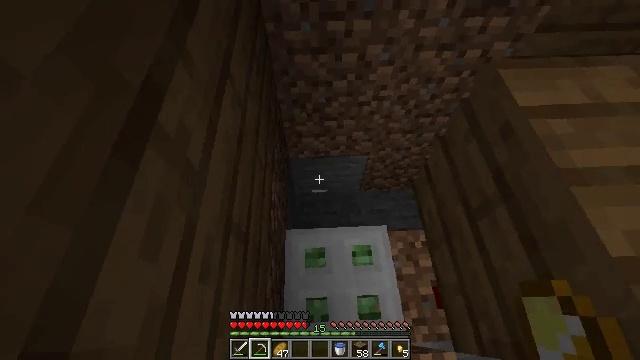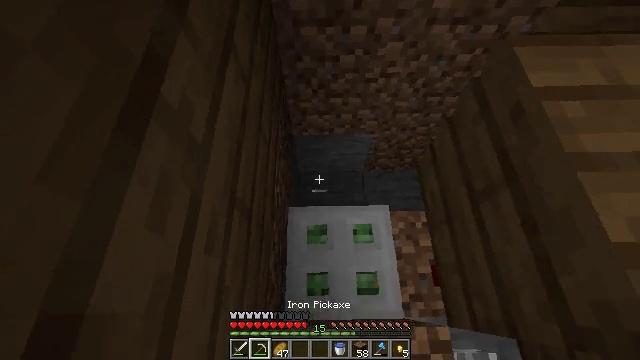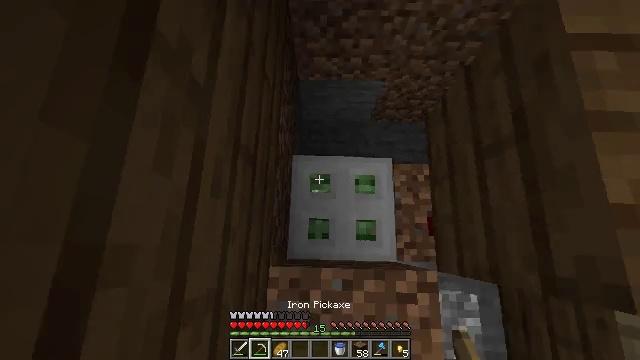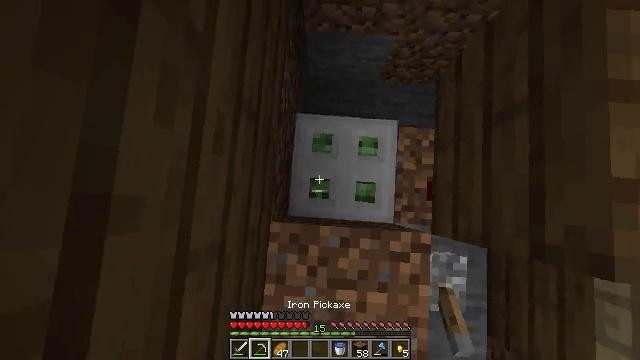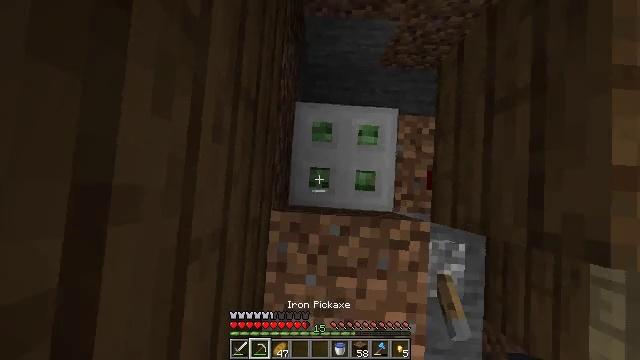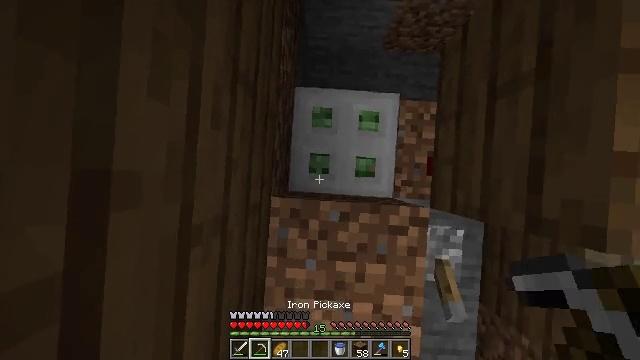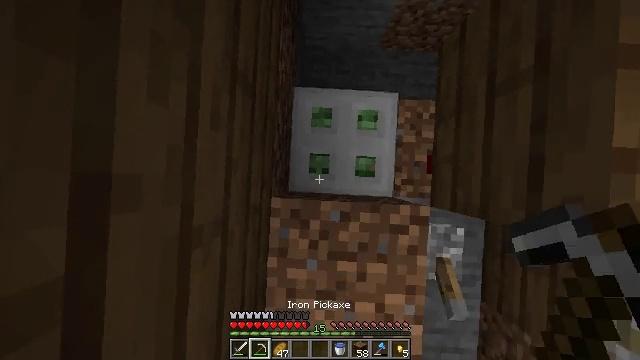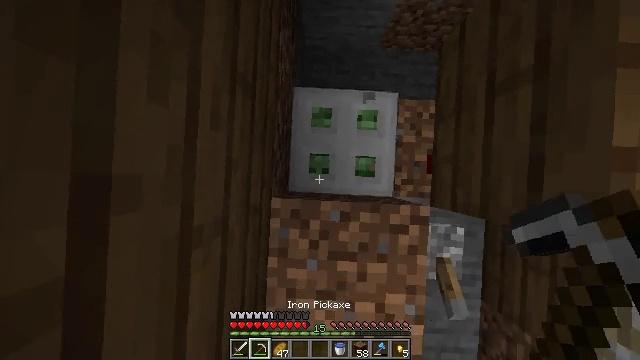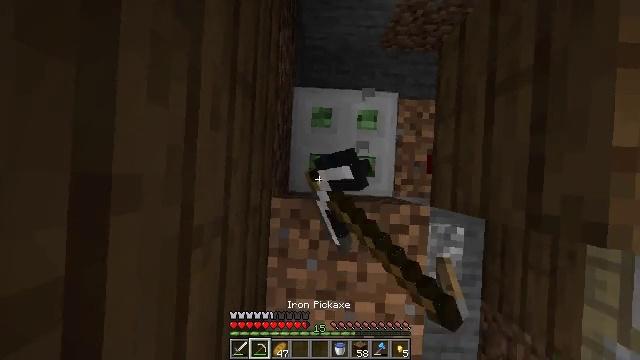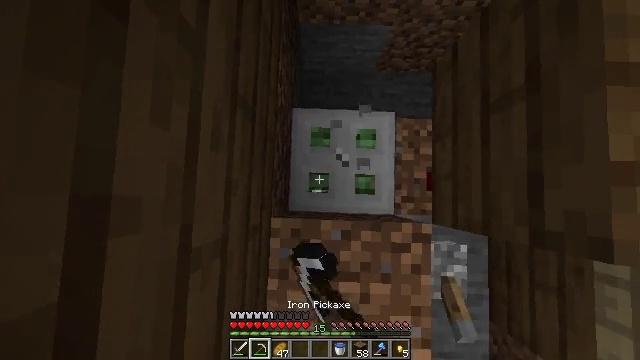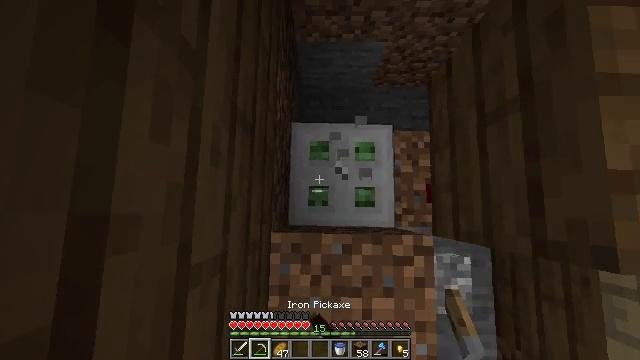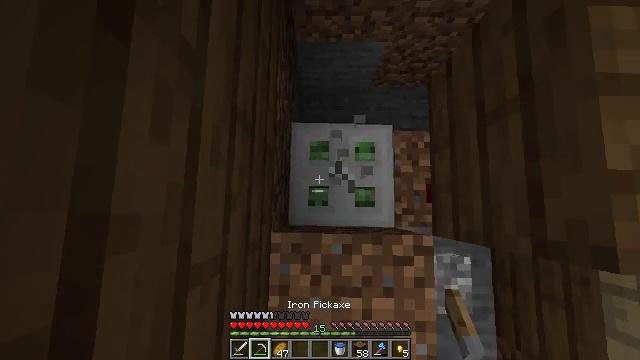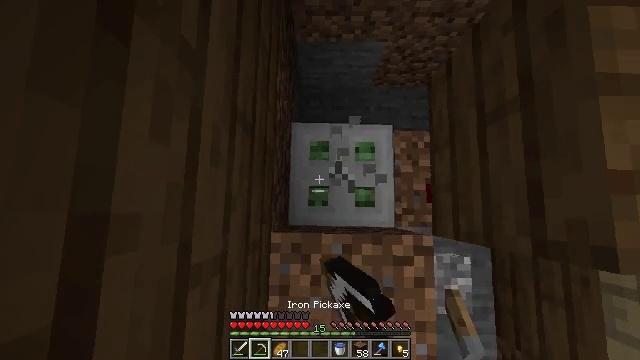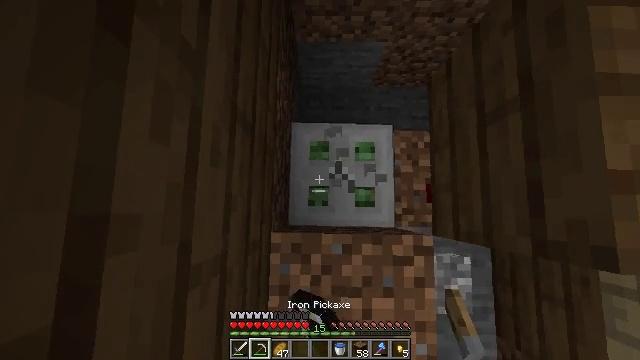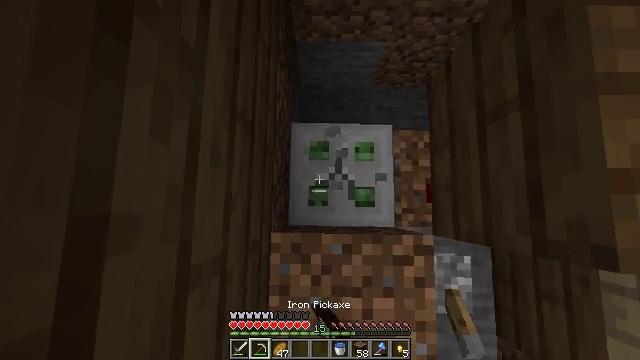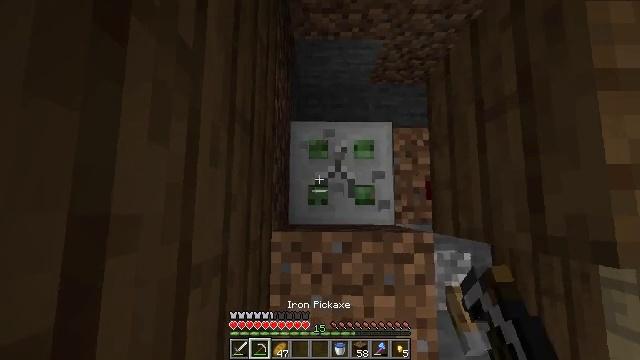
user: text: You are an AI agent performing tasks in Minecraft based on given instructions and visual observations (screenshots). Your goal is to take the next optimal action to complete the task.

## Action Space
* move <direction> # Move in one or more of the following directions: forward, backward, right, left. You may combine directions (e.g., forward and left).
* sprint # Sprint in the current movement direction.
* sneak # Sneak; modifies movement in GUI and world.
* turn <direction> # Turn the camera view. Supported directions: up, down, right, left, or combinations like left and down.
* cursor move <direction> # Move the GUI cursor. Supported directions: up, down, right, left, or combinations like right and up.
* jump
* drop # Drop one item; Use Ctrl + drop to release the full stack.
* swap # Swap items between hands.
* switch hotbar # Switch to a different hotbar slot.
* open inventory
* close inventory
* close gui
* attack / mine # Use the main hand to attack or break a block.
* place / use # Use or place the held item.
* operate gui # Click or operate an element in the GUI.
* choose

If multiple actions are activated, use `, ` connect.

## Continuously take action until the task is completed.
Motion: motion action
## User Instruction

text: Remove an iron trapdoor from its position.
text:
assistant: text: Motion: turn left and down, switch to hotbar 2
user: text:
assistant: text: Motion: turn left and down, switch to hotbar 2
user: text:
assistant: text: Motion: turn left and down
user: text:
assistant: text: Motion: turn down
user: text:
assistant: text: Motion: turn down
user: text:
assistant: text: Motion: turn down
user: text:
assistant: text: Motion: attack / mine
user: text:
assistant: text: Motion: attack / mine
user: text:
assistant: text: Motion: turn up, attack / mine
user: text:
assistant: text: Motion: turn right and up, attack / mine
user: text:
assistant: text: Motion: attack / mine
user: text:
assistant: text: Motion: attack / mine
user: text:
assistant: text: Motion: attack / mine
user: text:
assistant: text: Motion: attack / mine
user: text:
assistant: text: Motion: attack / mine
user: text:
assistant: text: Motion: attack / mine
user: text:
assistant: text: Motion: attack / mine
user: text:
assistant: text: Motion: attack / mine
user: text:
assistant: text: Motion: attack / mine
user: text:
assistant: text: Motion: attack / mine
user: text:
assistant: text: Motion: attack / mine
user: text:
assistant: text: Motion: turn right, attack / mine
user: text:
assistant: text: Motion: attack / mine
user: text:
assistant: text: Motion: turn right, attack / mine
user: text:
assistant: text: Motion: attack / mine
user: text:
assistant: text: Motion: attack / mine
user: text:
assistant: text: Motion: attack / mine
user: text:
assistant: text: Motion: attack / mine
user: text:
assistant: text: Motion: attack / mine
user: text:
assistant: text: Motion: attack / mine